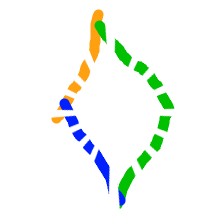
Shape: rhombus